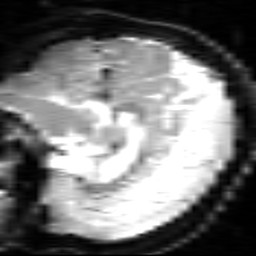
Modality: inplaneT2
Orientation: sagittal
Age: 26
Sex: female